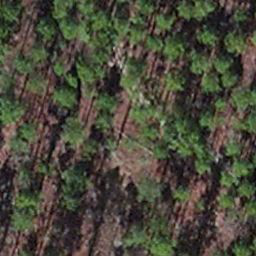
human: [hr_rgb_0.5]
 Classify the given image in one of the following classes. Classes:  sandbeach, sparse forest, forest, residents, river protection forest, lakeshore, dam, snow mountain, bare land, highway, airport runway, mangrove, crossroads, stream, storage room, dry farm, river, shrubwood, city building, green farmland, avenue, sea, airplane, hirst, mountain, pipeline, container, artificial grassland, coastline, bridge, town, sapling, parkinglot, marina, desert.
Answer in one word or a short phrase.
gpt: sapling